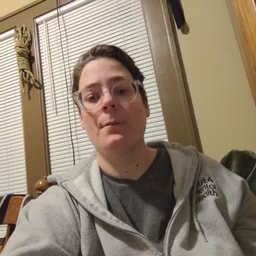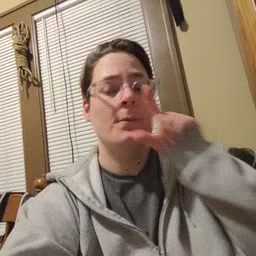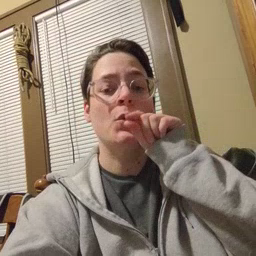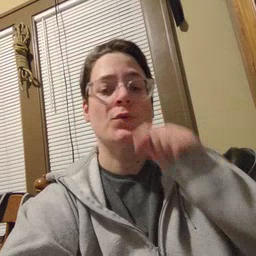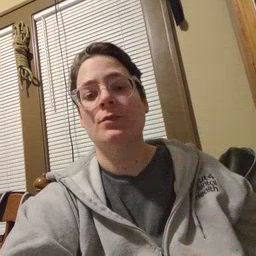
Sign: bird